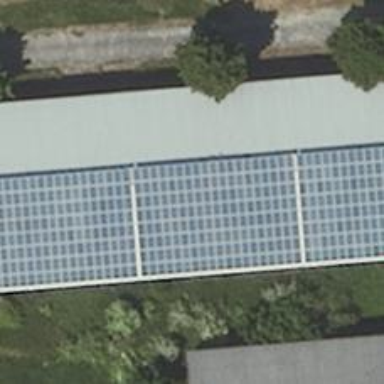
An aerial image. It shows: Solar photovoltaic panel generating electricity through small installation.